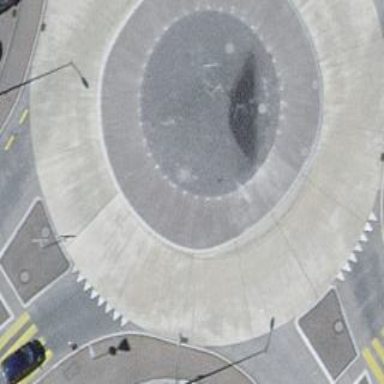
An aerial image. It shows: Primary highway with asphalt surface circling roundabout. Trolley wires are present.